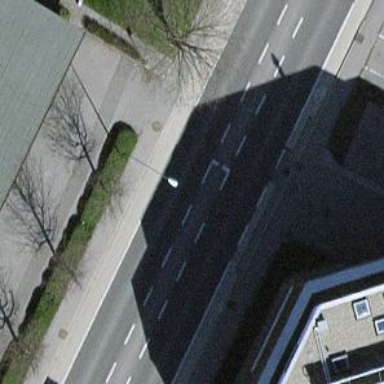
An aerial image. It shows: Primary highway with asphalt surface. There are sidewalks on both sides and exclusive cycle lane.